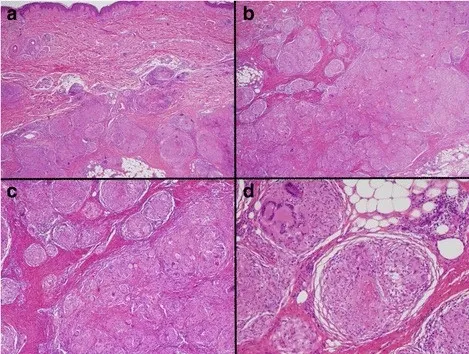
Hematoxylin and Eosin Staining of Pre-Tibial Soft Tissue Nodule. Microscopic hematoxylin and eosin (H&E) section showing (A) large, deep dermal collections of non-caseating granulomas (a, 2x) extending into the subcutaneous tissue (b, 2x). Higher magnification shows tightly formed granulomas containing multinucleated giant cells separated by fibrous connective tissue (c, 4x). Scattered mature appearing lymphocytes are seen surrounding the granulomatous inflammation (d, 10x).
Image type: pathology (h&e)